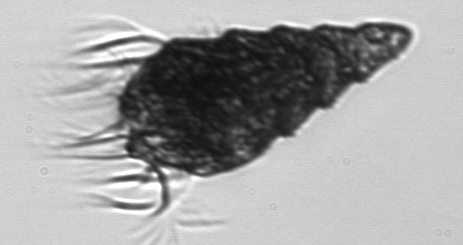
Label: Laboea_strobila